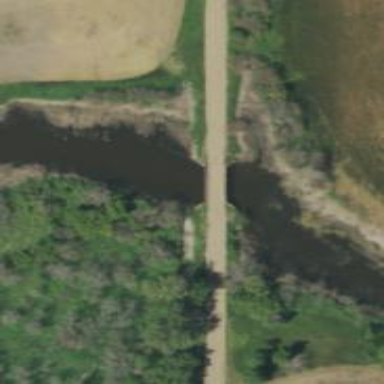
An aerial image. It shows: Residential road with bridge.